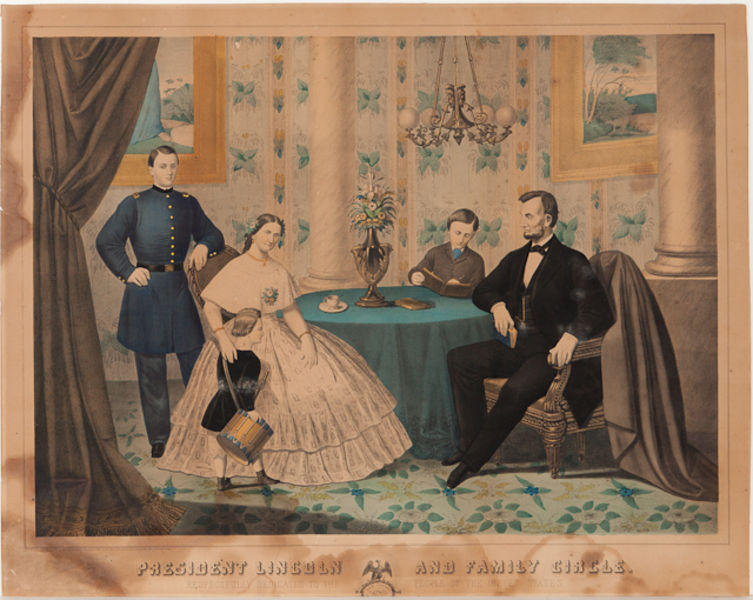
Titel: Abraham Lincoln and His Family
Standort: Amherst (Massachusetts, USA)
Institution: Mead Art Museum, Amherst College
Schlagwörter: chair, chandelier, columns, curtain, curtains, lamp, military, soldier, carpet, chairs, dress, formal, group, painting, portrait, sitting, table, tea, woman, flowers, pictures, print, vase, wallpaper, flower, man, boy, child, suit, uniform, america, army, drum, drummer, tie, children, scene, reading, urn, cloak, pose, family, art, american, book, cup, son, posed, officer, fruits, brooch, general, printing, indoor, wife, union, coffee, lincoln, guest, usa, abraham, us, relatives, president, tintype, relations, todd, colonel, famly, coffee cup, president lincoln, 1860s, no top hat